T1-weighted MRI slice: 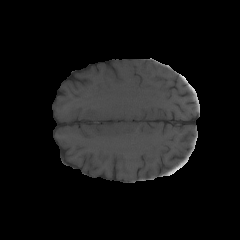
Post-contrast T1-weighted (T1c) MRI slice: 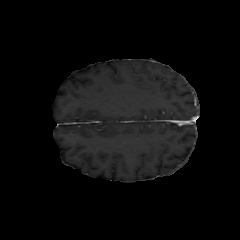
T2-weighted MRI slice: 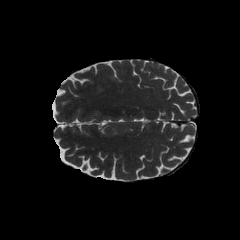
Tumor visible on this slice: no